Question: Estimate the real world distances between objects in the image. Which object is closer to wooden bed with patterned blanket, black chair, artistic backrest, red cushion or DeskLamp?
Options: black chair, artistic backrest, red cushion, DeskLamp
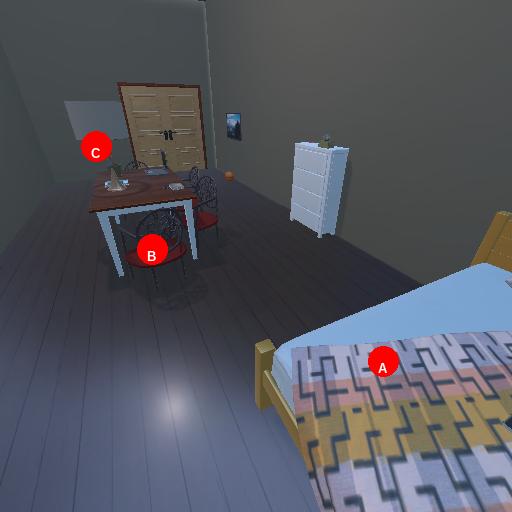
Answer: black chair, artistic backrest, red cushion